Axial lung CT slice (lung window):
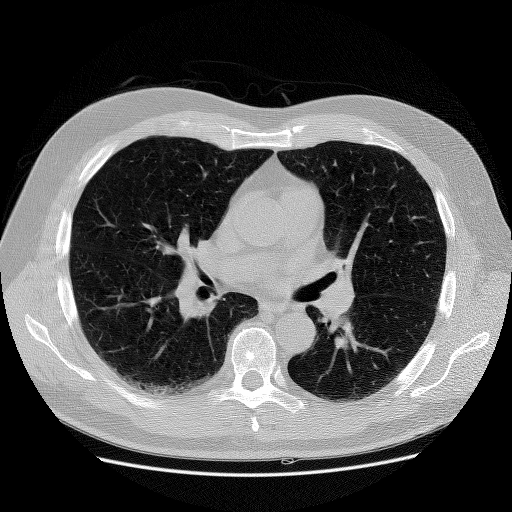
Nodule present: no